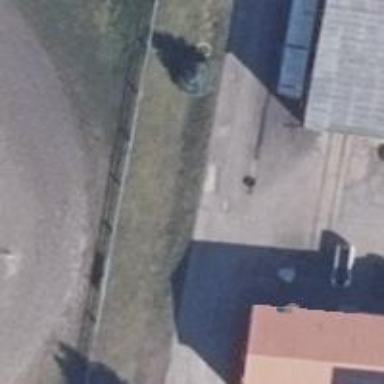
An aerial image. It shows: Driveway.